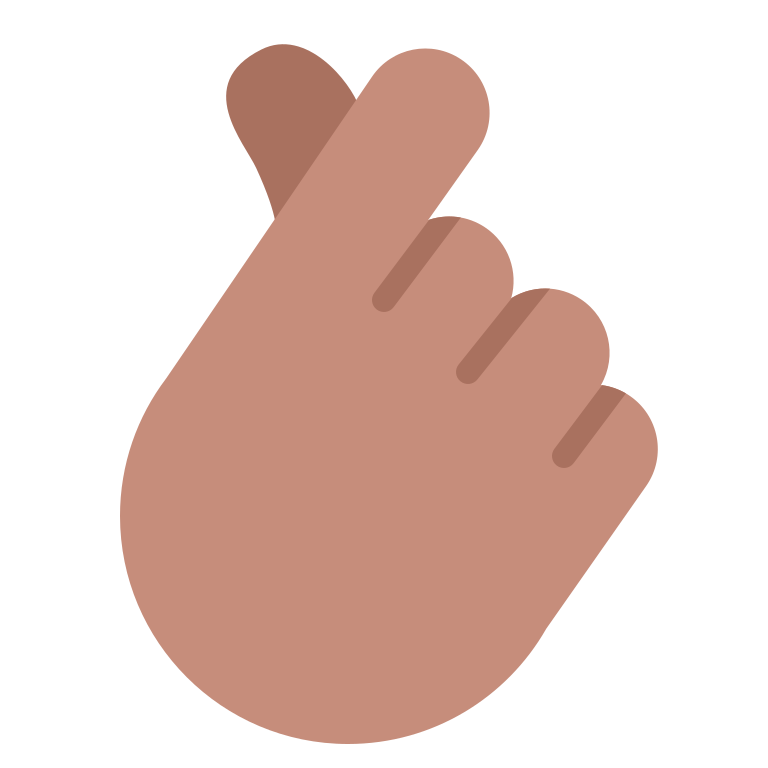
hand with index finger and thumb crossed flat